Question: DEMO that shows what I'm stuck with and what I want, which i can only do by manually adding in tags:
<URL>
Screenshot example:

'''
<ol class="arabic">
<li>Step One</li>
</ol>
ol.arabic {
list-style: decimal;
}
'''
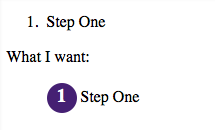
Answer: Sure, reset the default styling and use the various 'counter' style <URL>:
<URL>
'''
ol.arabic {
list-style-type: none;
counter-reset: ol-counter;
}
ol.arabic > li:before {
content: counter(ol-counter);
counter-increment: ol-counter;
color: white;
background: #452073;
border-radius: 140px;
font-weight: 700;
width: 30px;
height: 30px;
position: relative;
font-size: 18px;
line-height: 28px;
text-indent: 0px;
text-align: center;
display: inline-block;
margin-right:4px;
}
'''